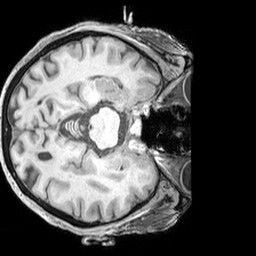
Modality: T1w
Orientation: axial
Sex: female
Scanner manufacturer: siemens
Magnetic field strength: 3 T
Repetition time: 2.3 s
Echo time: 0.00226 s